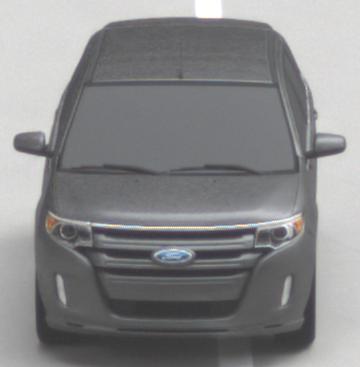
Make: Ford
Model: Edge
Detailed model: Gen. 1 Facelift
Model produced from: 2010
Model produced until: 2015
Doors: 5
Color: gray
Road condition: dry road
Daytime: midday
Contrast: low contrast